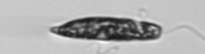
Label: Euglena